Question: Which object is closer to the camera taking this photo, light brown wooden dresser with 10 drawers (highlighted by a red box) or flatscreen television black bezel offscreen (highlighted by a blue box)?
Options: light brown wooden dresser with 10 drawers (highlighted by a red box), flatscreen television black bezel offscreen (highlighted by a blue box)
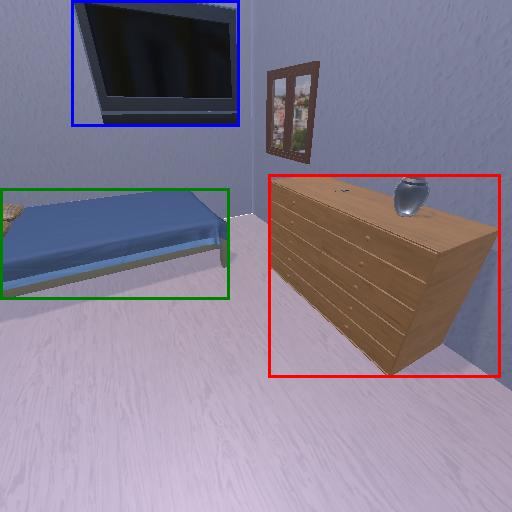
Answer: light brown wooden dresser with 10 drawers (highlighted by a red box)